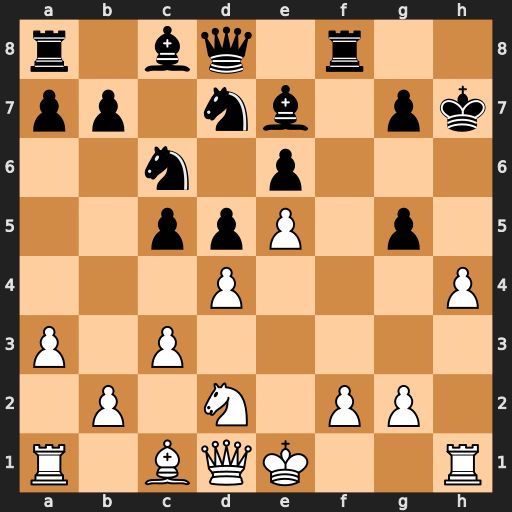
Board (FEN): r1bq1r2/pp1nb1pk/2n1p3/2ppP1p1/3P3P/P1P5/1P1N1PP1/R1BQK2R
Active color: w
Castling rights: KQ
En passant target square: -
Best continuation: hxg5+ Kg8 Rh8+ Kxh8 Qh5+ Kg8 g6 Nf6 exf6 Rxf6 Qh7+ Kf8 Qh8#